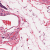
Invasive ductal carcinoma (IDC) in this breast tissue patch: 1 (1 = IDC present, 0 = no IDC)